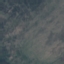
Land use / land cover: HerbaceousVegetation